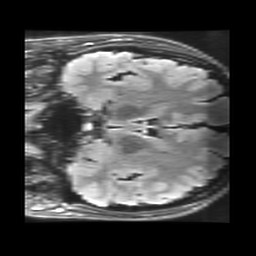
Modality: FLAIR
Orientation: coronal
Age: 23
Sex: female
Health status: healthy
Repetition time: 12 s
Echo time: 0.09782 s